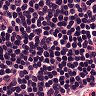
Metastatic tissue present: no